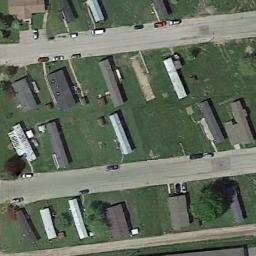
Label: residential